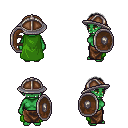
a pixel art fantasy rpg character, female body template, orc, green skin, green cape, robe skirt, gray parted hairstyle, chain helm, shield, four views (front, back, left, right), 2x2 character sprite sheet, small pixel art, hard edges, no anti-aliasing